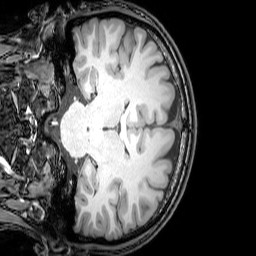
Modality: T1w
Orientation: coronal
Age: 24
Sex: male
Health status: healthy
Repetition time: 0.081 s
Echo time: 0.037 s